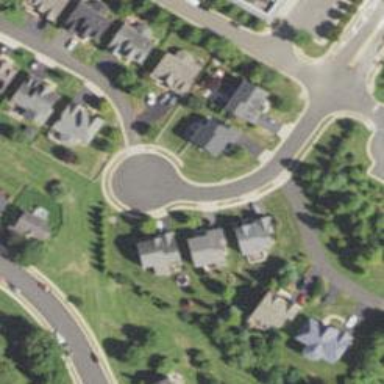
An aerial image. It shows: Turning circle on the road.